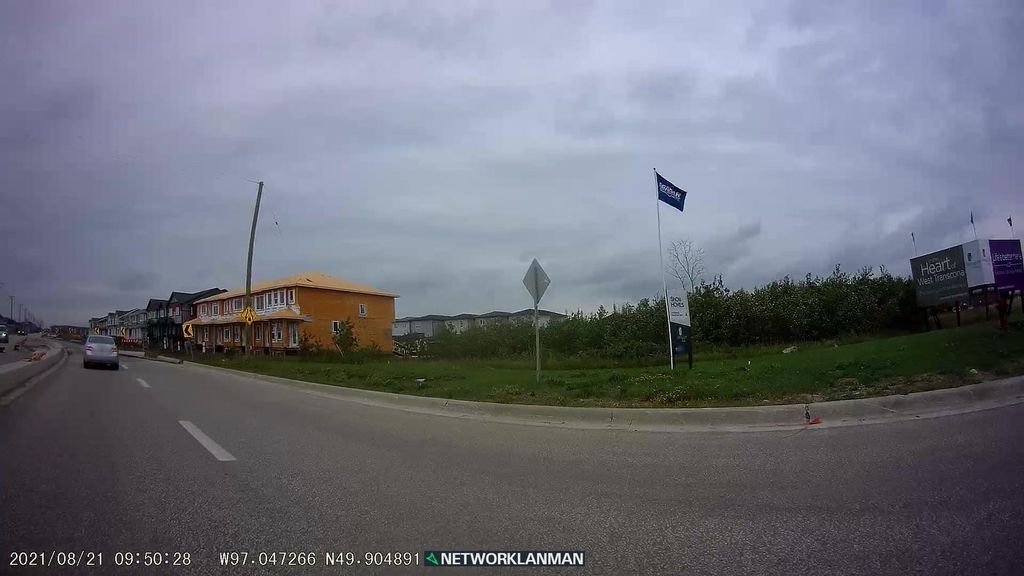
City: winnipeg